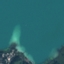
Land use / land cover class: SeaLake